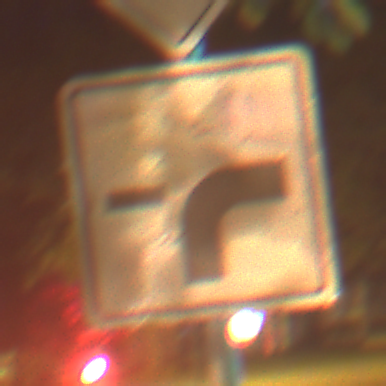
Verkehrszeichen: VerlaufVorfahrtsstrasse9
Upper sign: Vorfahrtsstrasse
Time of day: Night
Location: Outdoor (Urban)
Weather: PartlyCloudy
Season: NotSpecified
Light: Artificial